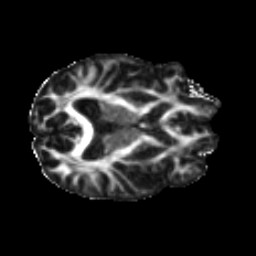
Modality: FA
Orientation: axial
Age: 22
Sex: male
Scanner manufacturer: ge
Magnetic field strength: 3 T
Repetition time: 7.8 s
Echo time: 0.0607 s